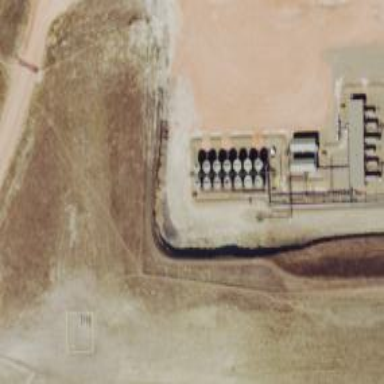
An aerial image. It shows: Storage tank that is man-made.